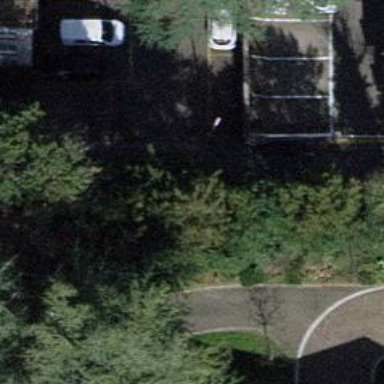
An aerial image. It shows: Lift gate barrier.